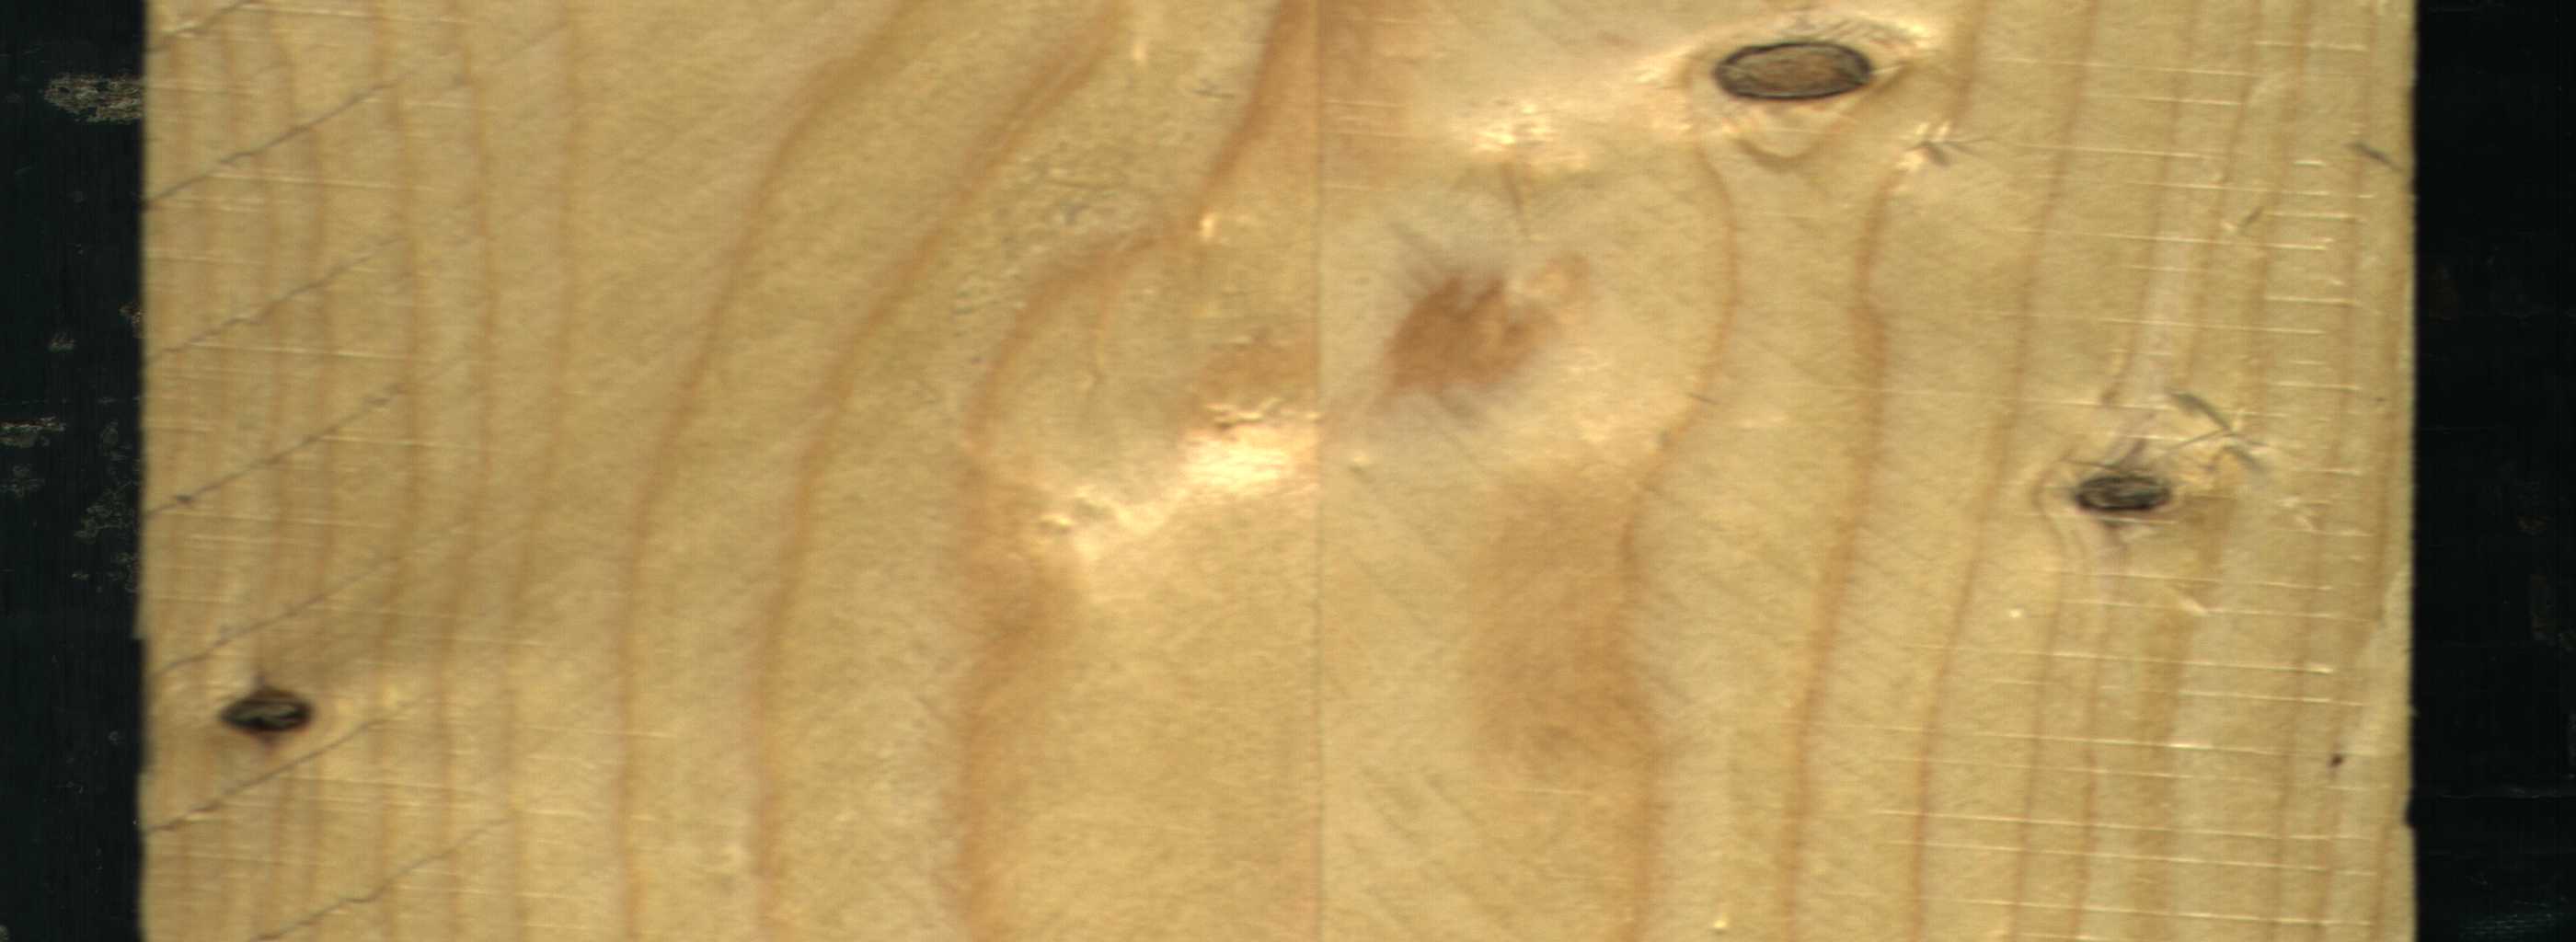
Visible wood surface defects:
Dead_Knot
Dead_Knot
Dead_Knot